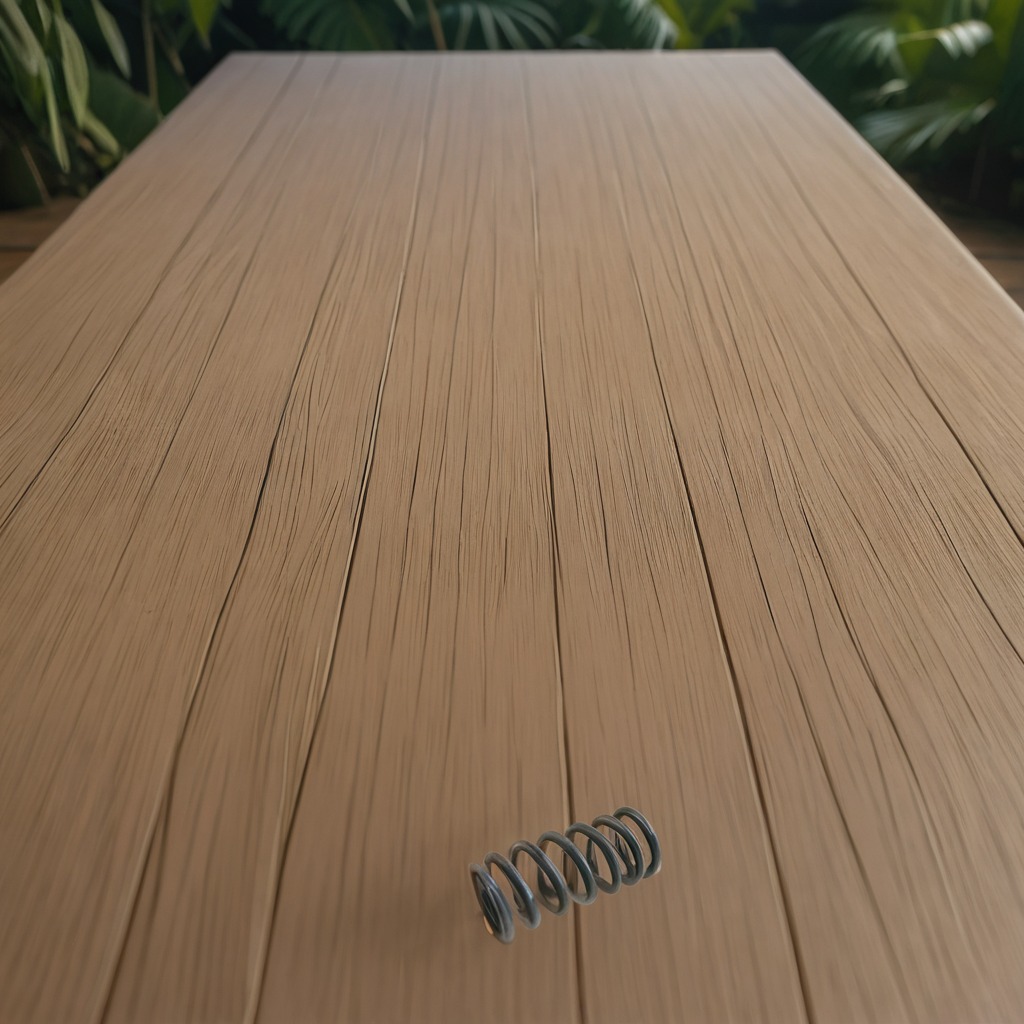
A coiled metal spring is lying on a wooden table.